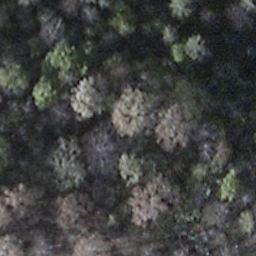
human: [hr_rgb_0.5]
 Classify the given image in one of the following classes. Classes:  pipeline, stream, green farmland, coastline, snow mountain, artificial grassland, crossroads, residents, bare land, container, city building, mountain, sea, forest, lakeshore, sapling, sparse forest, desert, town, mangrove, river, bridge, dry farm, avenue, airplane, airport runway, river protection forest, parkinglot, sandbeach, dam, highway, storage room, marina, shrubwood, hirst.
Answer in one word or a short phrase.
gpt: shrubwood